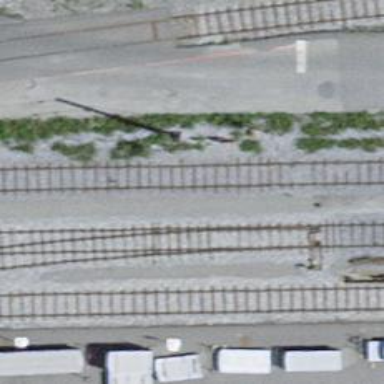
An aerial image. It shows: Railway switch with the turnout on the left side.